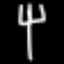
Label: fork